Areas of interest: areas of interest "Sport and cultural"
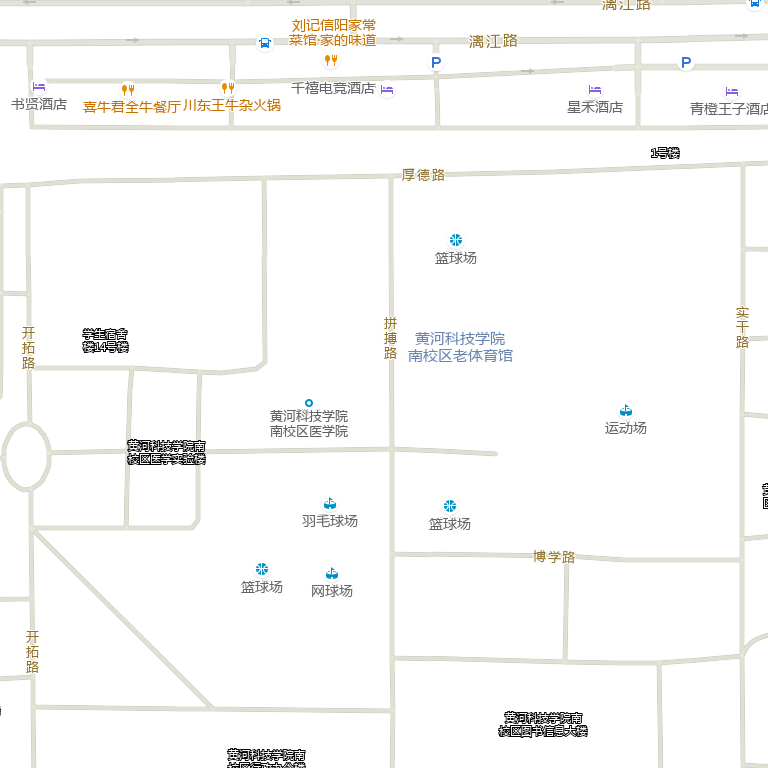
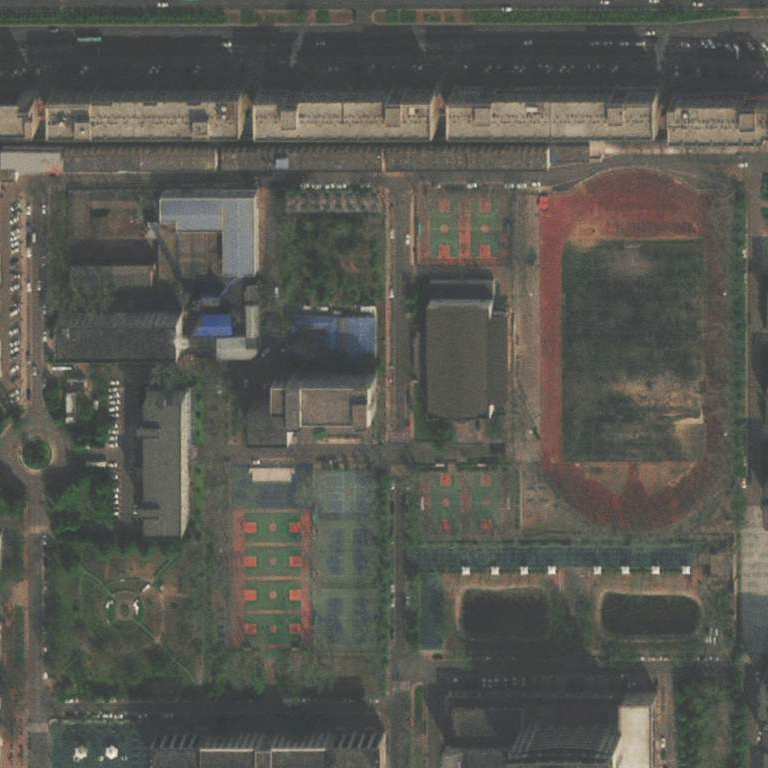